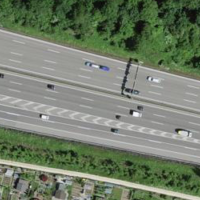
EUNIS habitat code: 57
Species observed at this site:
Pica pica